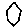
Label: hexagon